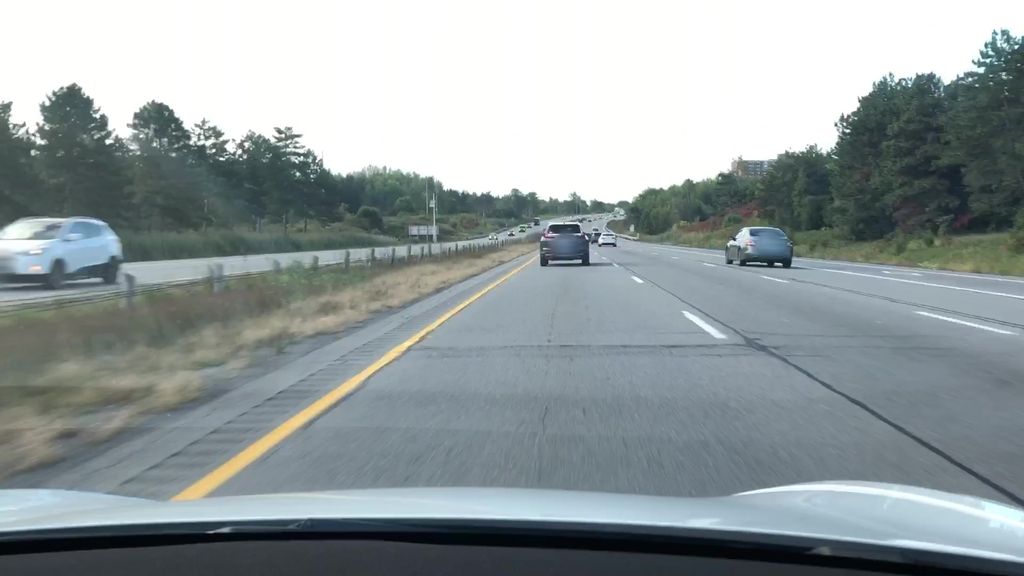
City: ottawa-gatineau